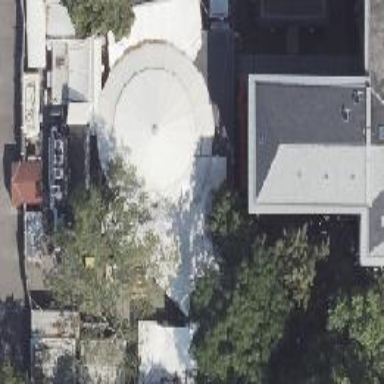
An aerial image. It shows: Theatre housed in tent.